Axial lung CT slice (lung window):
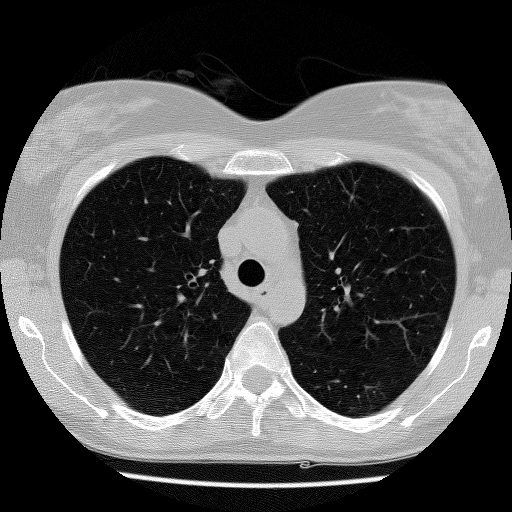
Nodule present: no